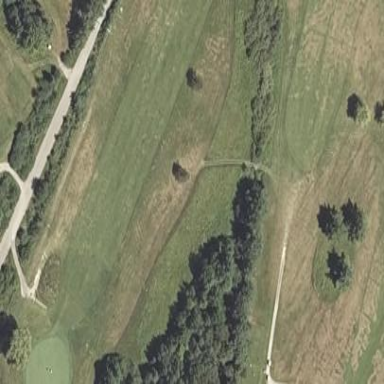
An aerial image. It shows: Well-maintained grassy golf fairway for the sport of golf.